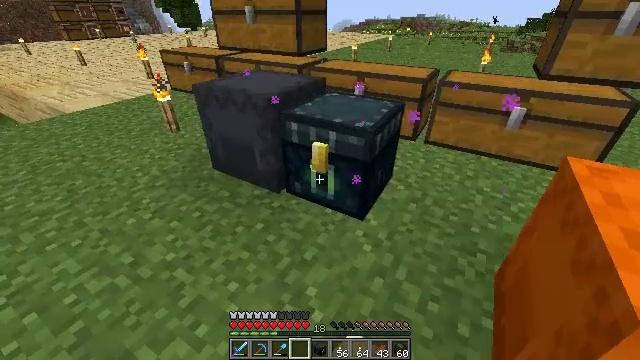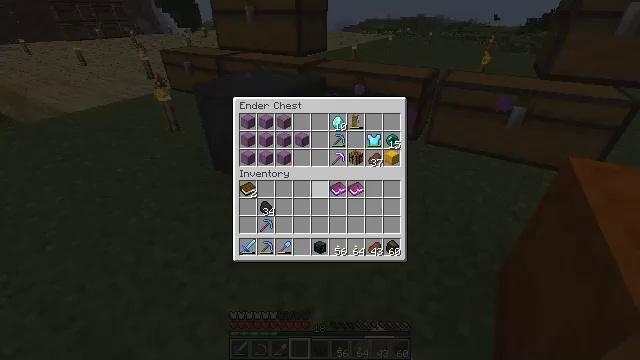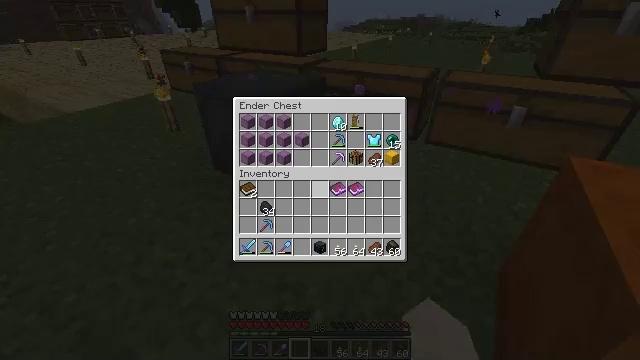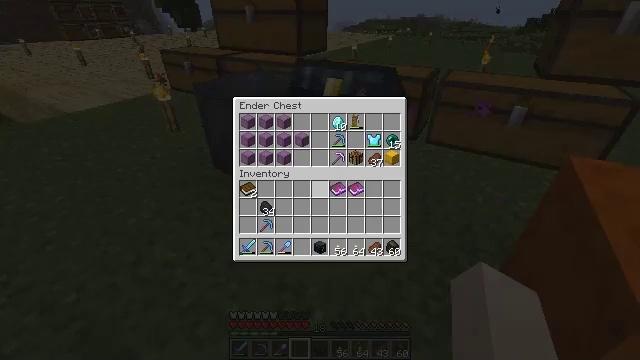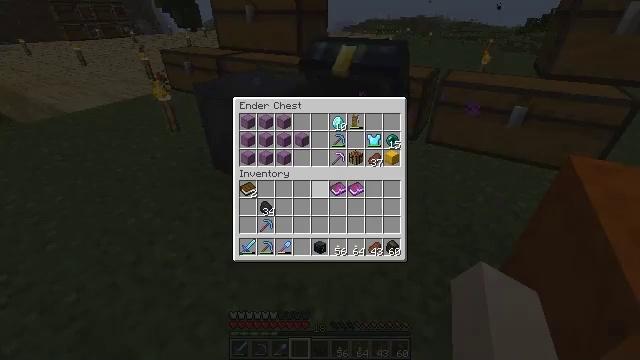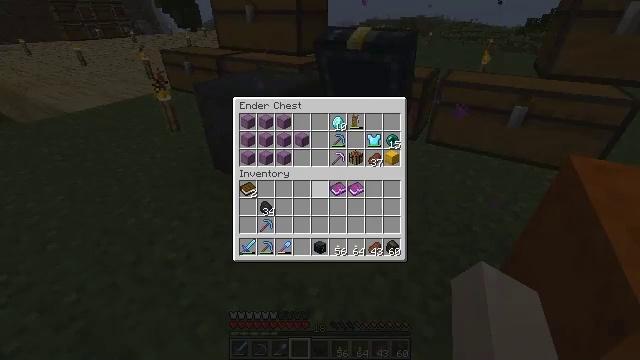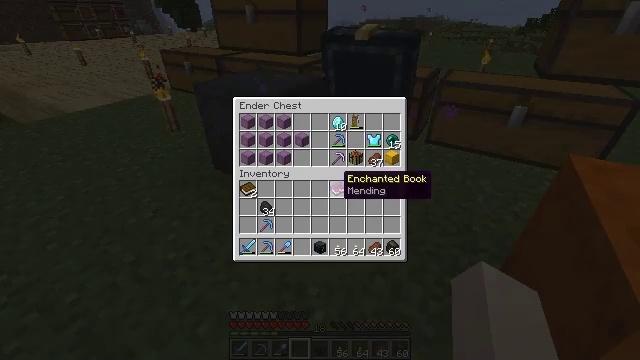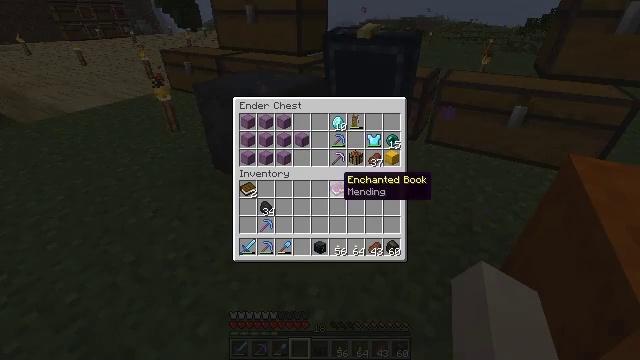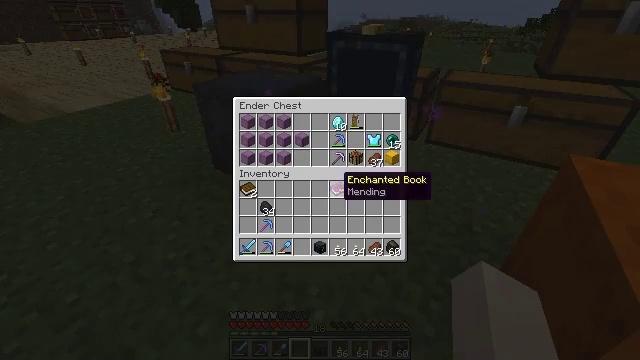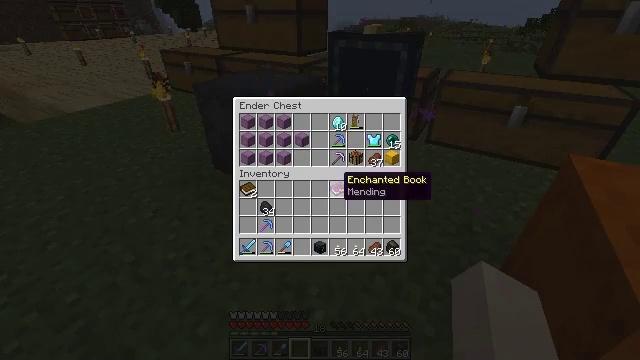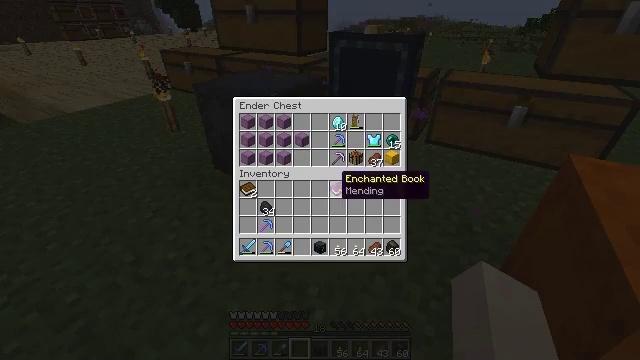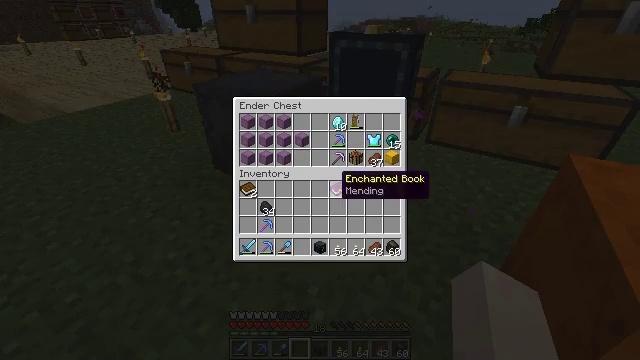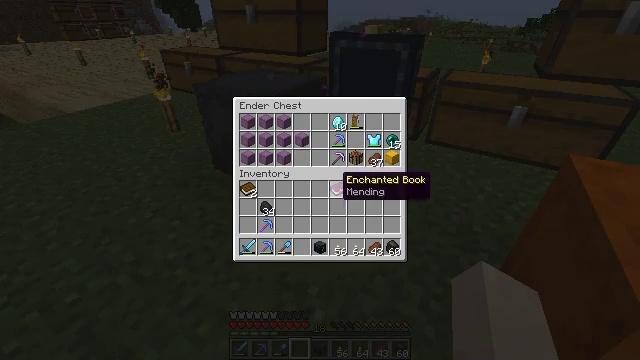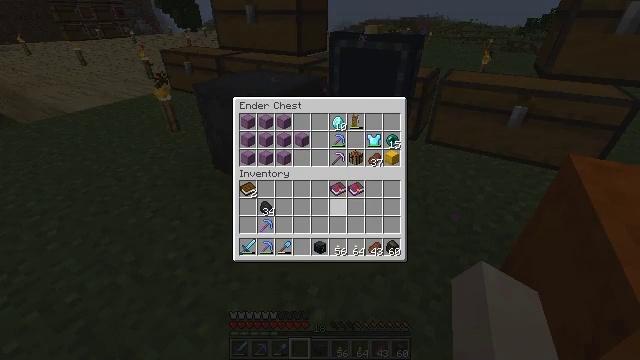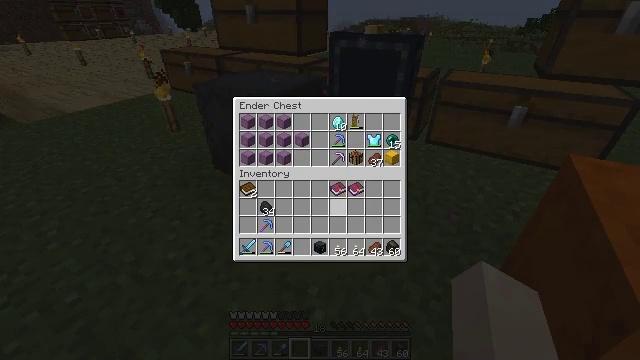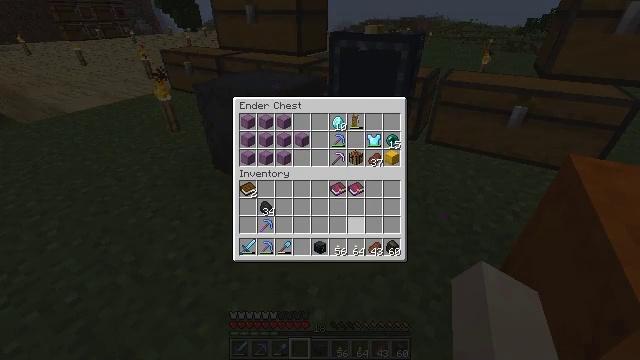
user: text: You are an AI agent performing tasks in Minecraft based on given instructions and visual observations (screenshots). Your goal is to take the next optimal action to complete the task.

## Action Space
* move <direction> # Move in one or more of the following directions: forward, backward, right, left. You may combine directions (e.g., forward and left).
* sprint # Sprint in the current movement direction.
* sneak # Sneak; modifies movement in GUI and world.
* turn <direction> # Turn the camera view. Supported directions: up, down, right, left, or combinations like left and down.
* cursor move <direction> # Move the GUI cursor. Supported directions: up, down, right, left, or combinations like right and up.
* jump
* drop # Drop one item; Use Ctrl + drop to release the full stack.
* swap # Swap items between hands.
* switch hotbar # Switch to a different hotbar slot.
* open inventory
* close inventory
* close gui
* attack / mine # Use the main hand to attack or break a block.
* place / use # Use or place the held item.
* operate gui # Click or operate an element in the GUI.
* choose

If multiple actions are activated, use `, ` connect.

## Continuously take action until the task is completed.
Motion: motion action
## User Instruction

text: Destroy the orange shulker box to move it.
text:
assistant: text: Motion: no_op
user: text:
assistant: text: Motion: no_op
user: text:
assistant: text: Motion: no_op
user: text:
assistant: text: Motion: no_op
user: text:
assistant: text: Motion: no_op
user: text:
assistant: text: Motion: cursor move right
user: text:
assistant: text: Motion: no_op
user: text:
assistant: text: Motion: no_op
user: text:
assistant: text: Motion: no_op
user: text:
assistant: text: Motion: no_op
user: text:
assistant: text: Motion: no_op
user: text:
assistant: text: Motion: no_op
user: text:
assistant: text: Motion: cursor move down
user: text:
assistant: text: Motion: cursor move down
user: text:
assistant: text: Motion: cursor move down
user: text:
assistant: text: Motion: no_op
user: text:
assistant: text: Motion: no_op
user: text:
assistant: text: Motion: no_op
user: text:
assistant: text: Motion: no_op
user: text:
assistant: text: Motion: cursor move left and down
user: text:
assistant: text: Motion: no_op
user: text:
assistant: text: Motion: no_op
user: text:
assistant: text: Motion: no_op
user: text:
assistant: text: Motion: no_op
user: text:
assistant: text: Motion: no_op
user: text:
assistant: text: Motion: no_op
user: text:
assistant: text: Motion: no_op
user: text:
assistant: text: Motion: cursor move right
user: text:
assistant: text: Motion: cursor move right
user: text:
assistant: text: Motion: cursor move right and up